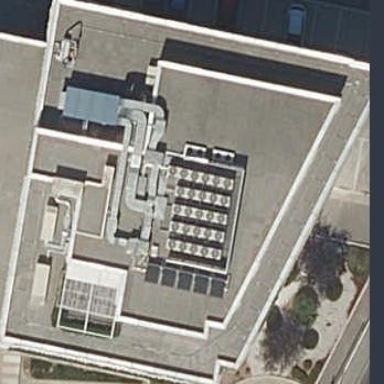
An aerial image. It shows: Office building.